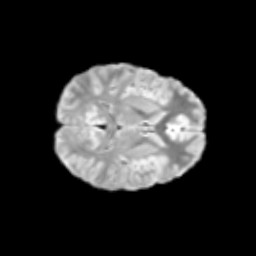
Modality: T2w
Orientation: axial
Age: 12
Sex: male
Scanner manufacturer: siemens
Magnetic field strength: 3 T
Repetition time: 3.8 s
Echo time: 0.07 s